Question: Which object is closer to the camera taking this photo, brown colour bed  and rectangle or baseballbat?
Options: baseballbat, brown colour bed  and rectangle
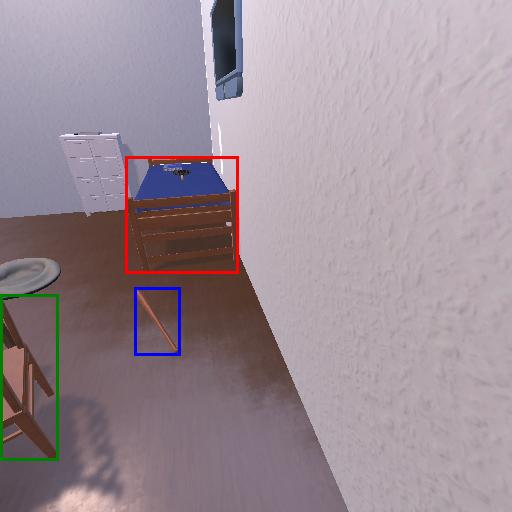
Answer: baseballbat